Aerial crown-view tile of a tropical tree (Barro Colorado Island, Panama), acquired 20241216:
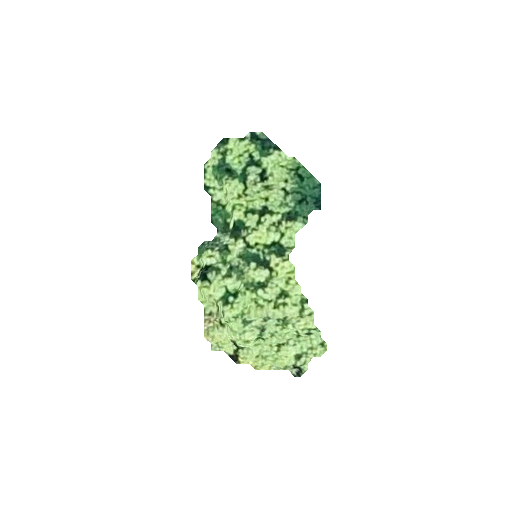
Species: Tachigali panamensis
GBIF accepted scientific name: Tachigali panamensis
Crown area: 32.493 m²